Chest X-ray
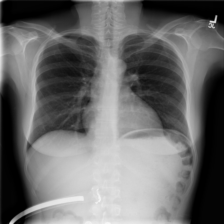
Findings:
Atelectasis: negative
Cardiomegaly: negative
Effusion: negative
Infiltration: negative
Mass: negative
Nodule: negative
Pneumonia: negative
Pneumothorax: negative
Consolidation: negative
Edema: negative
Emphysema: negative
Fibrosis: negative
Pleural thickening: negative
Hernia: negative